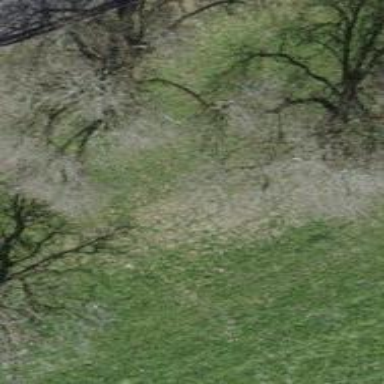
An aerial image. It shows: Single tag "natural: tree."